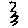
Label: zigzag